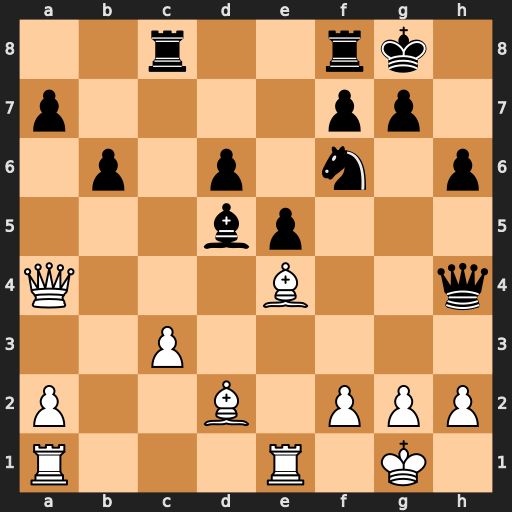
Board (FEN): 2r2rk1/p4pp1/1p1p1n1p/3bp3/Q3B2q/2P5/P2B1PPP/R3R1K1
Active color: w
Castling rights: -
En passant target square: -
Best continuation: Bh7+ Kxh7 Qxh4